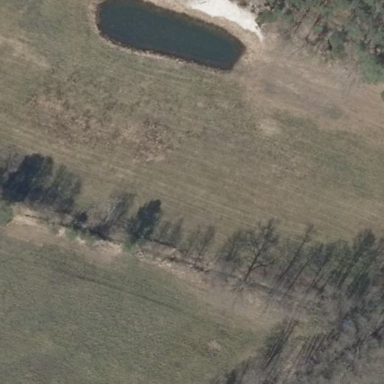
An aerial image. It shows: Wetland area characterized by wet meadow.